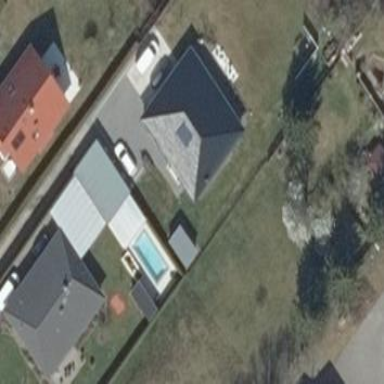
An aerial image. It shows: Detached building.